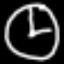
Label: clock